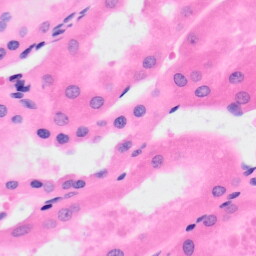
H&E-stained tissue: Kidney